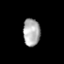
Tissue: prostate
Cell type: Epithelial cells
Senescence score: 0.2723
Nuclear area (px): 459
Mean DAPI intensity: 172.403